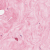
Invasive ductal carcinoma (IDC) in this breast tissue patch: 0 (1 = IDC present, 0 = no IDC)